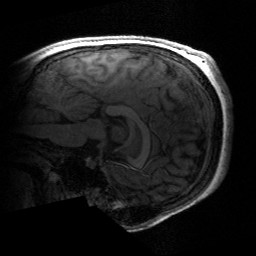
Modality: T1w
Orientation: sagittal
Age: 16
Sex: male
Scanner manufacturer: siemens
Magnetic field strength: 3 T
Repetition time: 2.53 s
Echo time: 0.00297 s